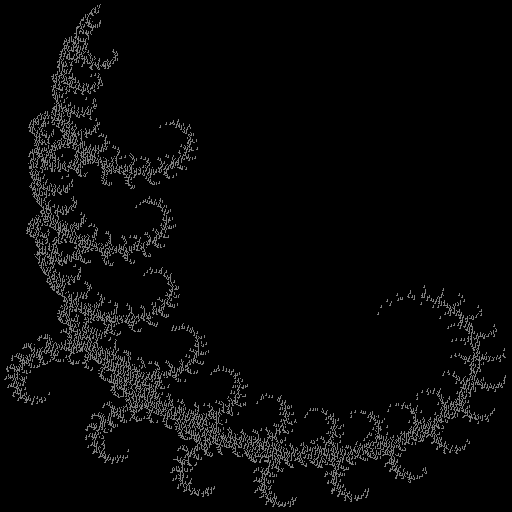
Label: coral